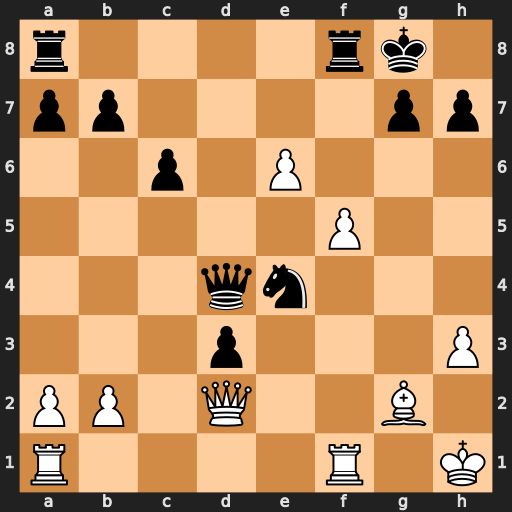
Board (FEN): r4rk1/pp4pp/2p1P3/5P2/3qn3/3p3P/PP1Q2B1/R4R1K
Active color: w
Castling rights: -
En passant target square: -
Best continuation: Qf4 Rxf5 Qxe4 Qxe4 Bxe4 Rxf1+ Rxf1